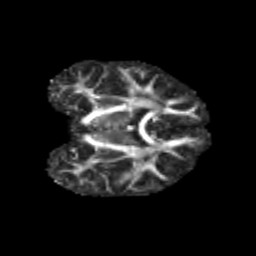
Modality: FA
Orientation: coronal
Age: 9
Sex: male
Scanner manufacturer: siemens
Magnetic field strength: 3 T
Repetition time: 3.8 s
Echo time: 0.07 s